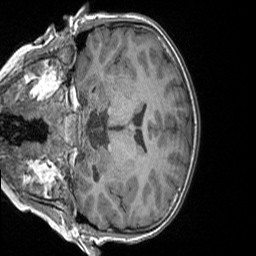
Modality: T1w
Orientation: coronal
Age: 8
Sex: male
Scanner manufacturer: siemens
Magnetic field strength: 3 T
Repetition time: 1.65 s
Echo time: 0.00203 s